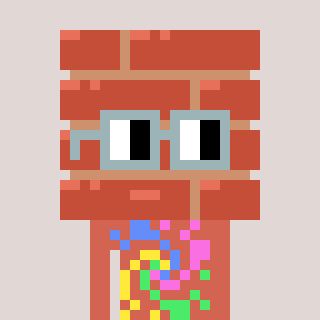
a pixel art character with square dark gray glasses, a wall-shaped head and a peachy-colored body on a warm background